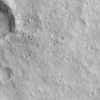
Label: not_dusty